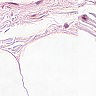
Metastatic tissue present: no